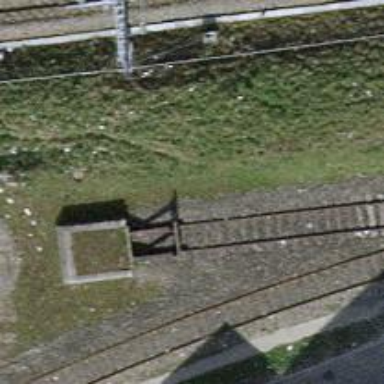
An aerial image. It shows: Railway buffer stop.